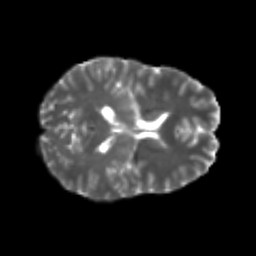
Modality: T2w
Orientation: axial
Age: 23
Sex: female
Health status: healthy
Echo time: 0.074 s